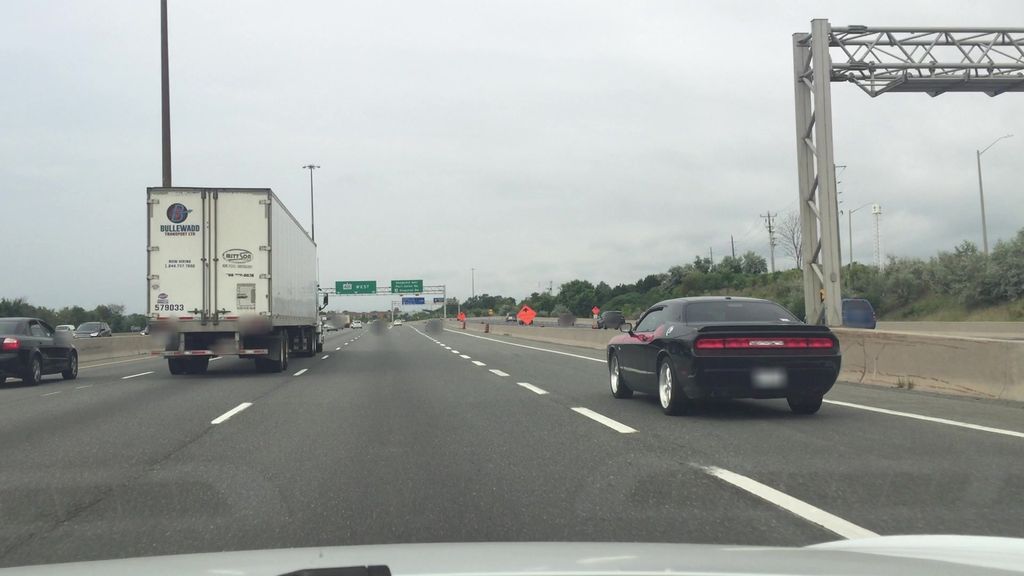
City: toronto